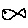
Label: fish